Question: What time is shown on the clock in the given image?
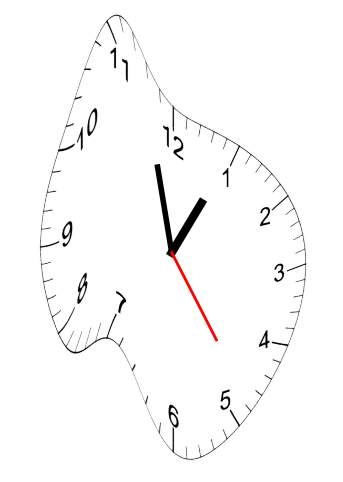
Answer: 12:57:24